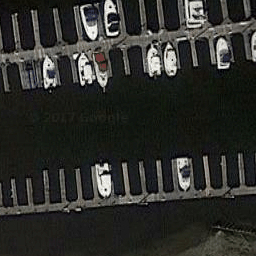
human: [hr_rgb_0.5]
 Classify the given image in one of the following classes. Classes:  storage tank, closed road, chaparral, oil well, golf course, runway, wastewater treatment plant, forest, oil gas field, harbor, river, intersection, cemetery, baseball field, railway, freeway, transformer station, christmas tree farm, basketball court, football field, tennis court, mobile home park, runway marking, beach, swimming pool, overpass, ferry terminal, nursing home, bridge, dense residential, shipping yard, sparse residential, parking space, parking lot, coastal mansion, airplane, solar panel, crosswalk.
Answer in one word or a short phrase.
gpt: harbor